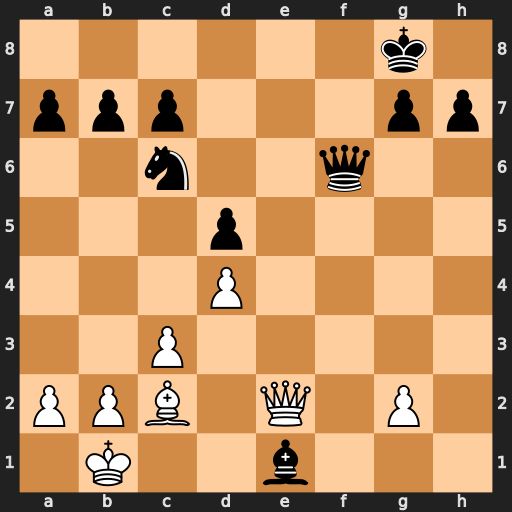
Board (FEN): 6k1/ppp3pp/2n2q2/3p4/3P4/2P5/PPB1Q1P1/1K2b3
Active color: w
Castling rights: -
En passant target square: -
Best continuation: Qe8+ Qf8 Bxh7+ Kxh7 Qxf8